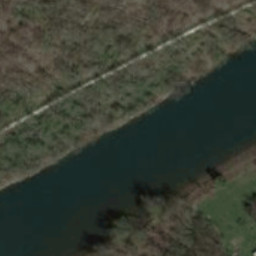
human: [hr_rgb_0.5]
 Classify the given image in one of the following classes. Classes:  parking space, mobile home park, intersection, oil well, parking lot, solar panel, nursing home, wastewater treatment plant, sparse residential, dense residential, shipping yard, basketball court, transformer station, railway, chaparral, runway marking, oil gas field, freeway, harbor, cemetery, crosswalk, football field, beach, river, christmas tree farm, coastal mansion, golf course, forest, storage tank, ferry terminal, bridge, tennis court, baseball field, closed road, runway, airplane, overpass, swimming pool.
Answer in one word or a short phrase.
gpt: river